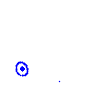
Particle: electron